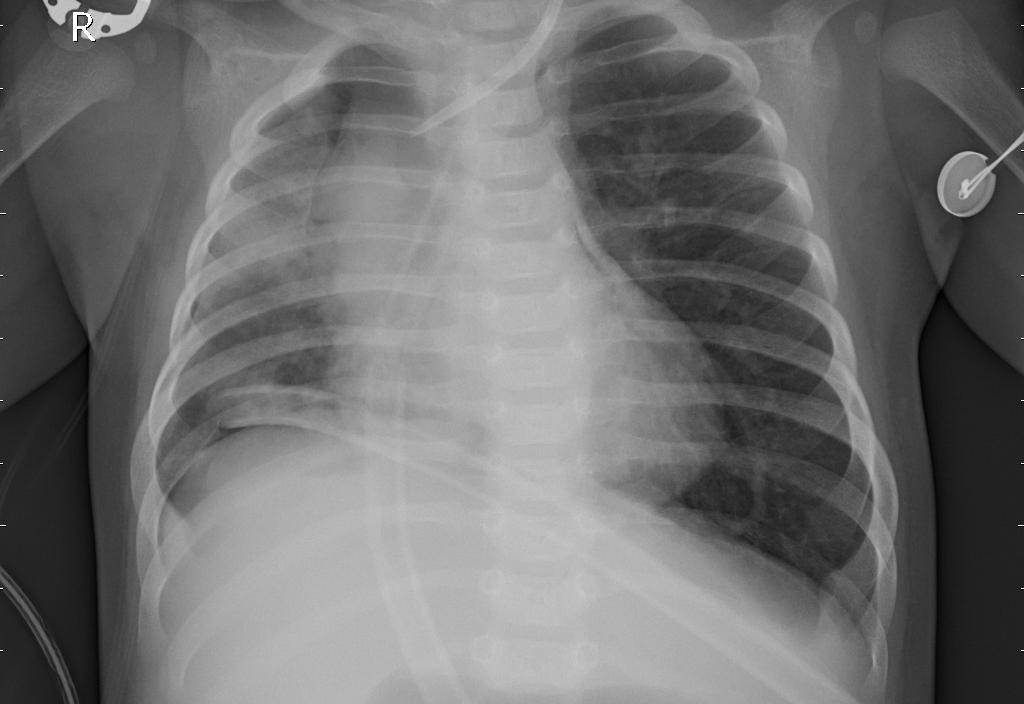
Diagnosis: PNEUMONIA